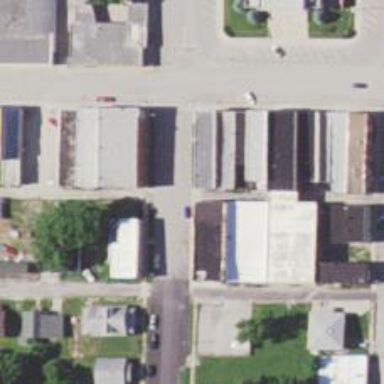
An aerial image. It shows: Alleyway designated as service road.